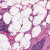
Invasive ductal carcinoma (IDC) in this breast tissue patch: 1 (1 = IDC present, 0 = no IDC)